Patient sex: F
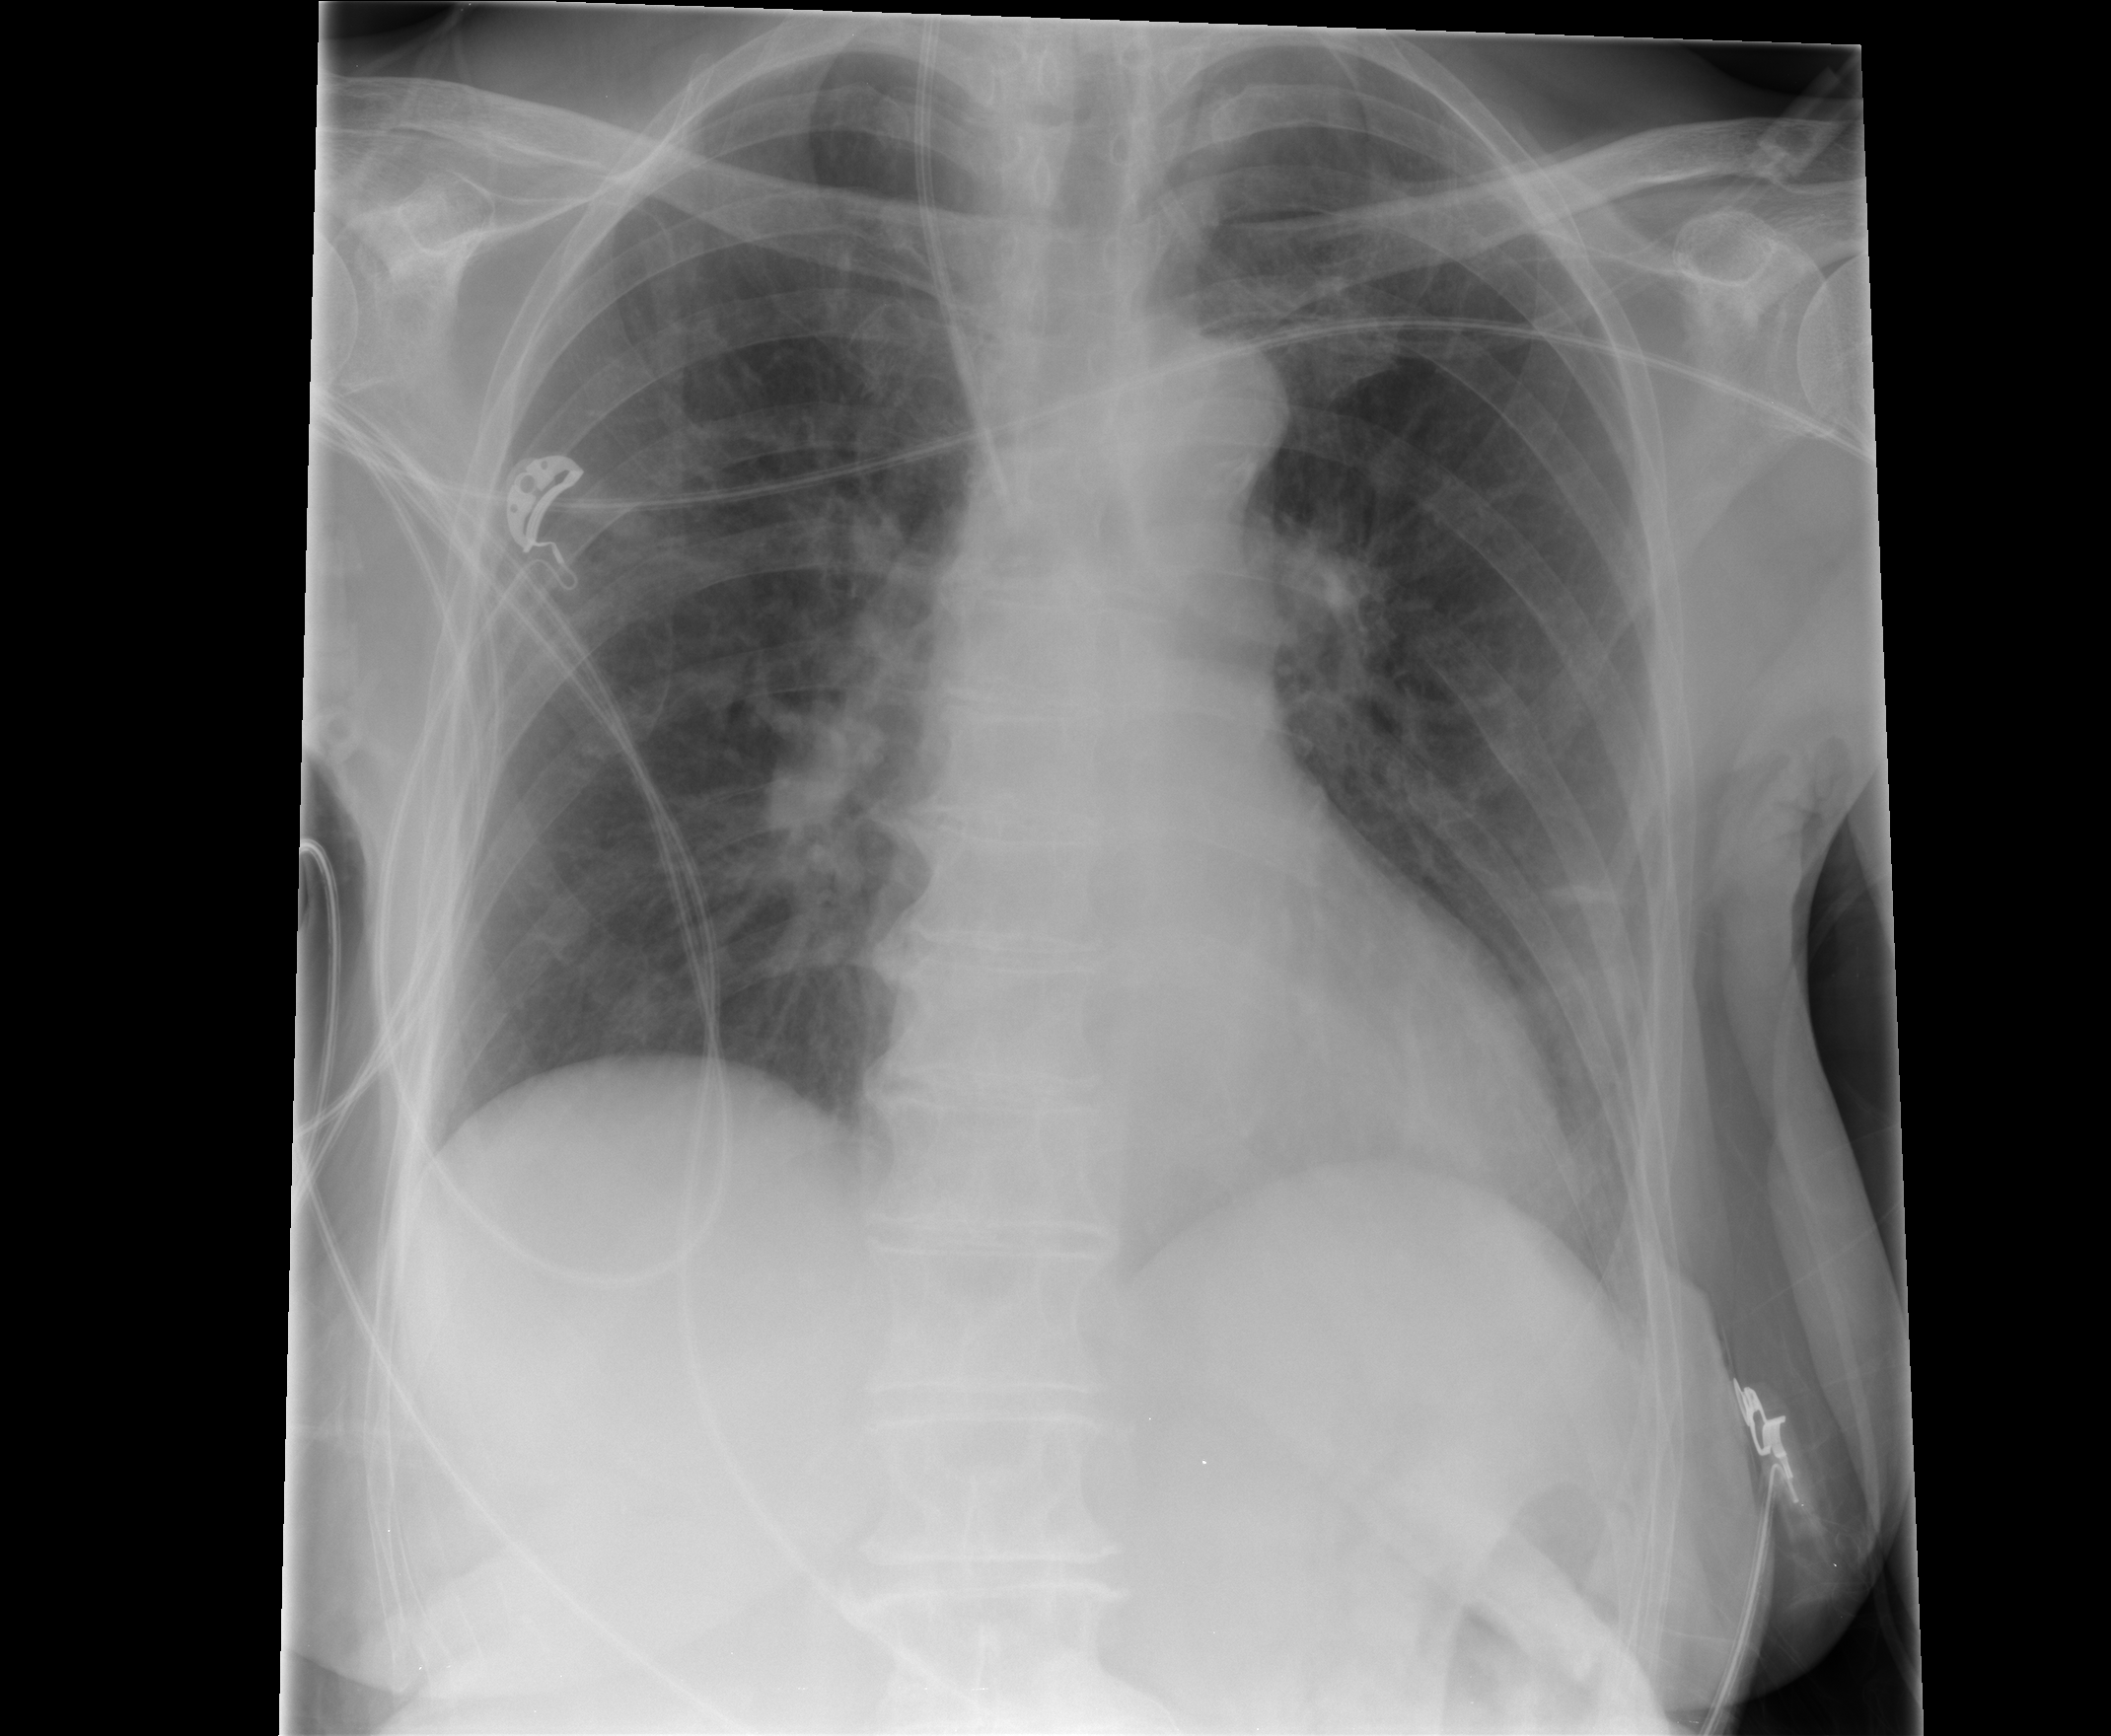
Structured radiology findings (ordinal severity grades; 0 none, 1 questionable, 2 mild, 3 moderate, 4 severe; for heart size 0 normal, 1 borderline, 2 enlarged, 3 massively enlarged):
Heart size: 0
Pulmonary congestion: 2
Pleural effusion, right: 0
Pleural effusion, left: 0
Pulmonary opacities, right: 0
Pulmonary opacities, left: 0
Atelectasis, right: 0
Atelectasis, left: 1